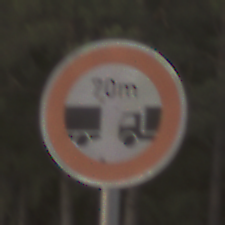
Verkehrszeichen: VerbotUnterschreitenMindestabstand
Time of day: SunriseSunset
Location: Outdoor (Nature)
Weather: Clear
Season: NotSpecified
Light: Natural